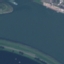
Land use / land cover: River